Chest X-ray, AP view. Patient: 21 years old, sex M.
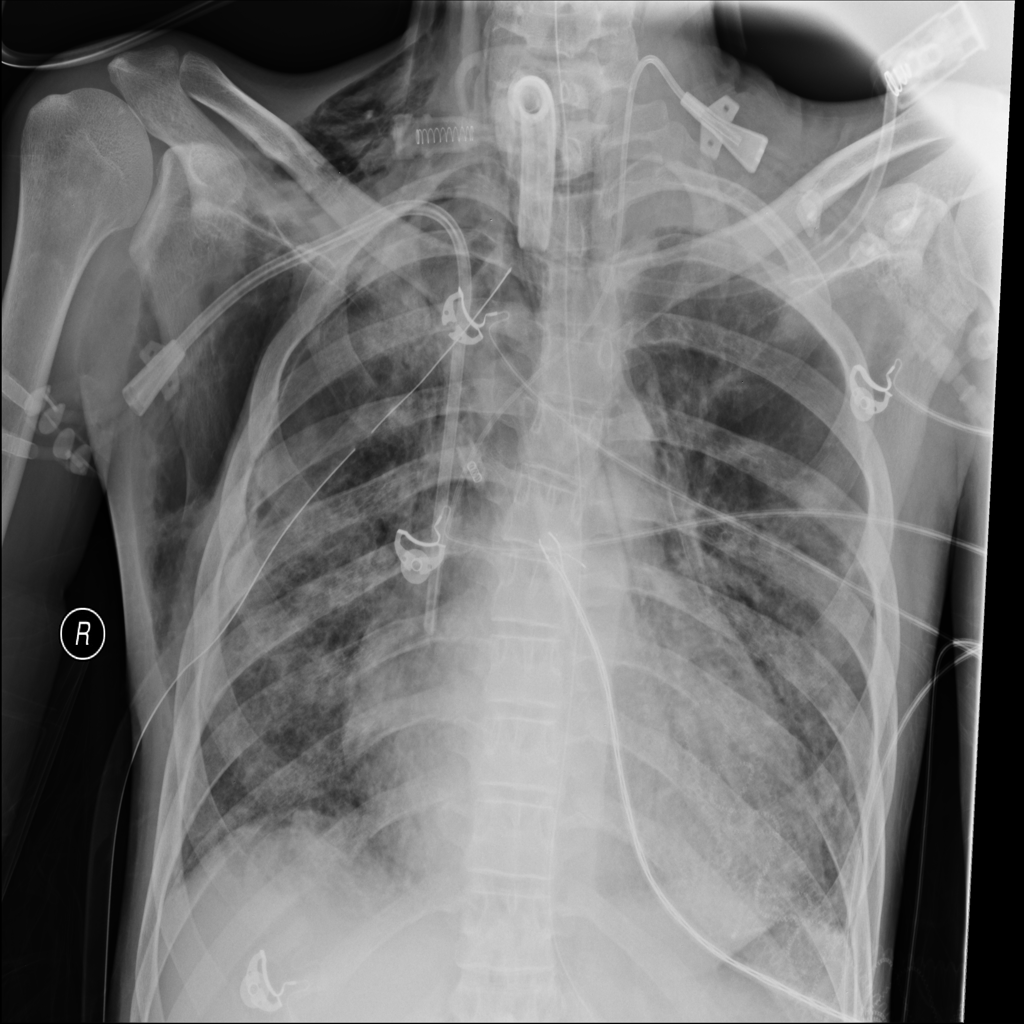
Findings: Pneumothorax